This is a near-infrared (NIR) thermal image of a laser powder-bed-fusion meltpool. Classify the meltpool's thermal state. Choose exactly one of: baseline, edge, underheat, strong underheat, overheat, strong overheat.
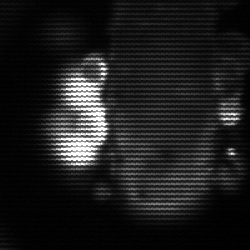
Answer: strong underheat